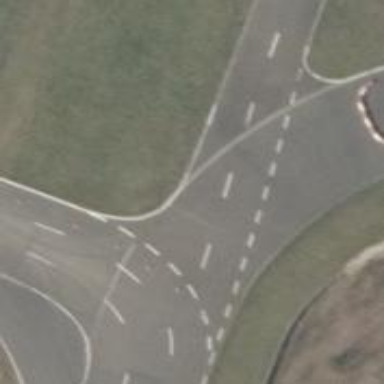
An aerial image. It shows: Service road with junction.